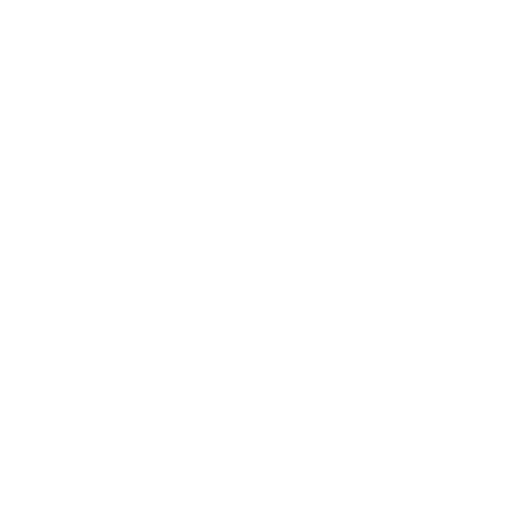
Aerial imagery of mountain in Nevada named Big Dome Mountain containing evergreen forest and shrub